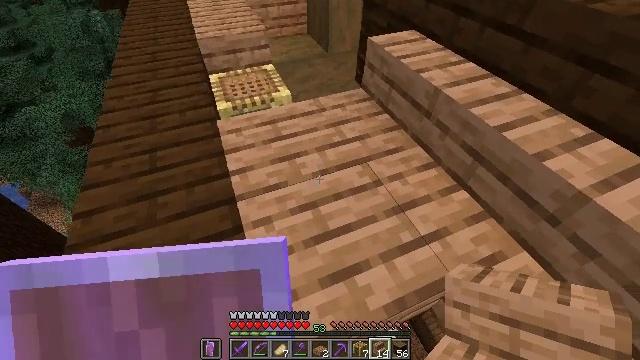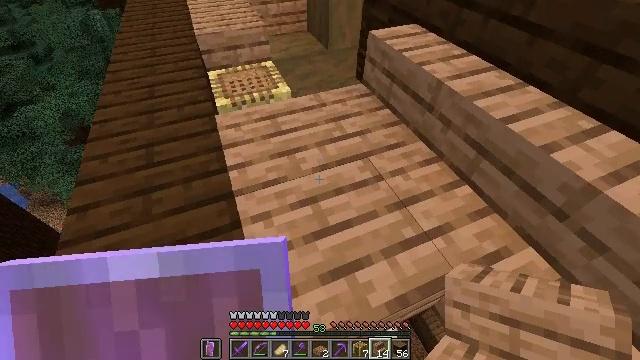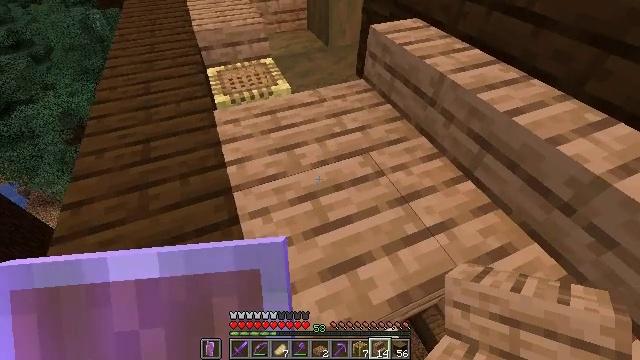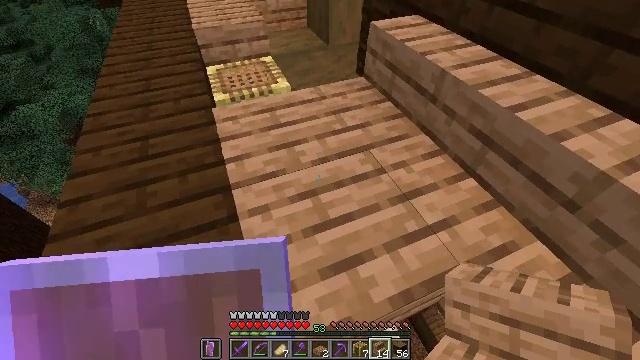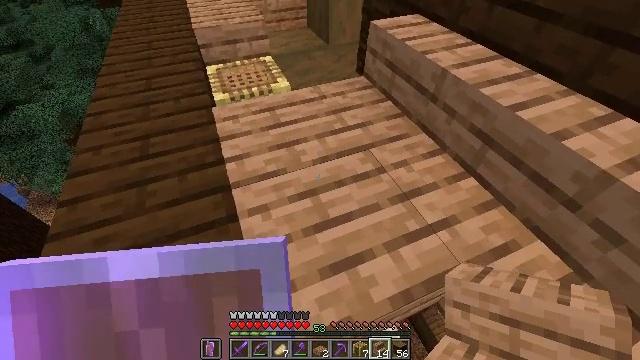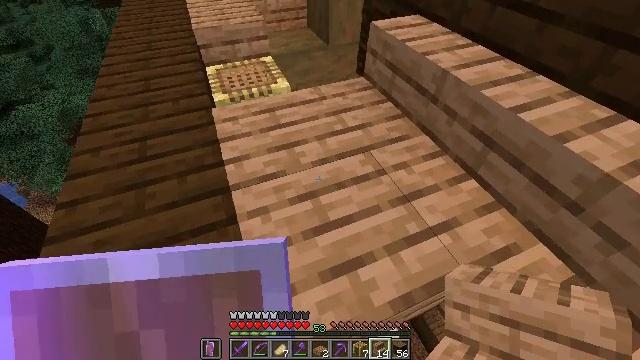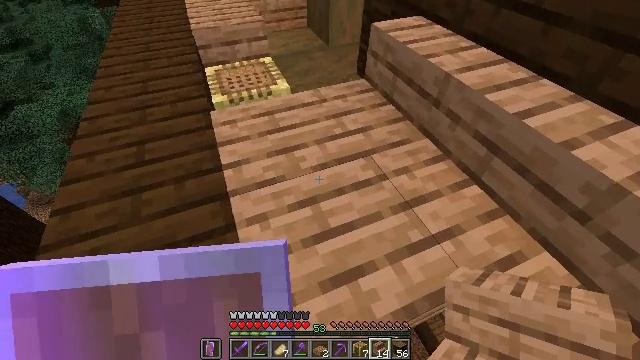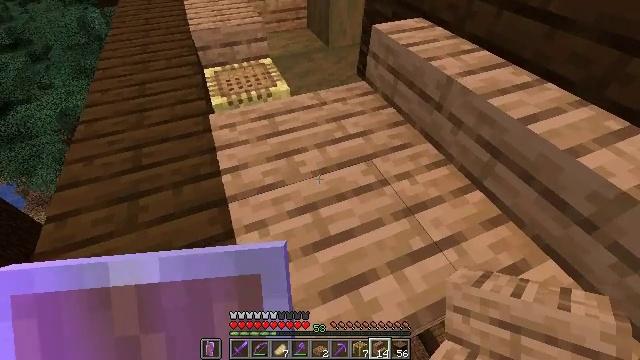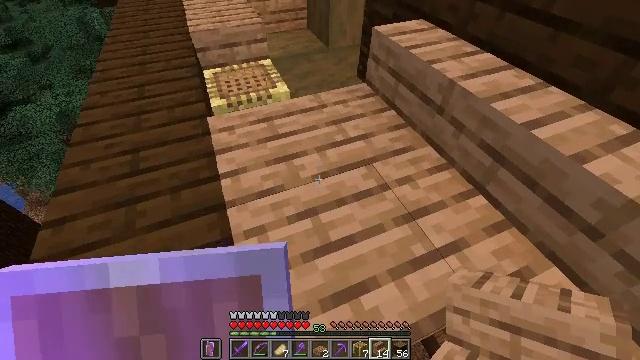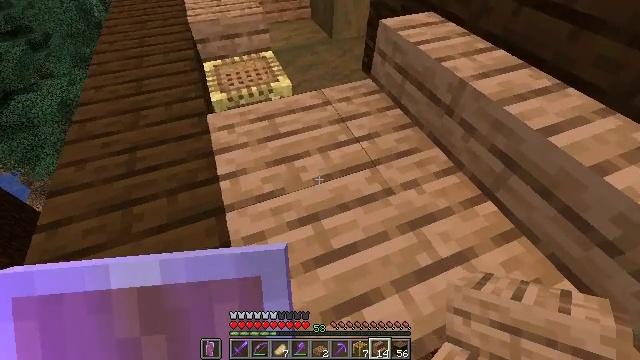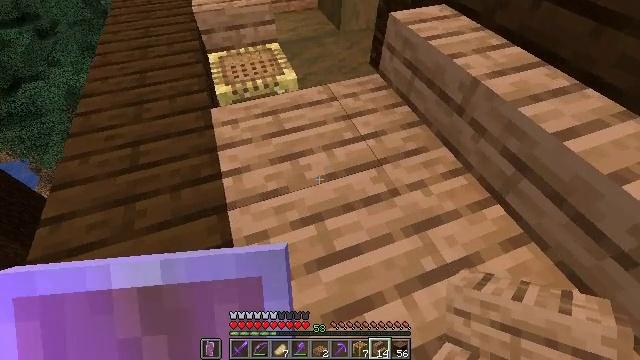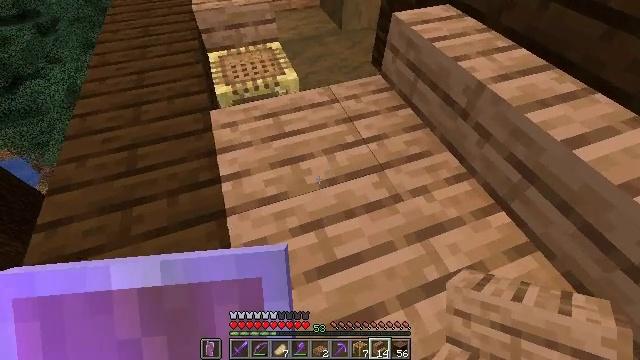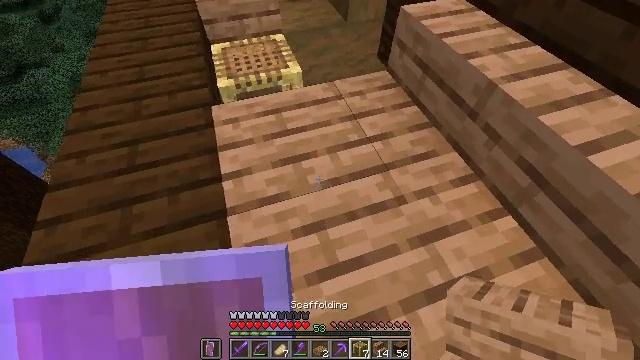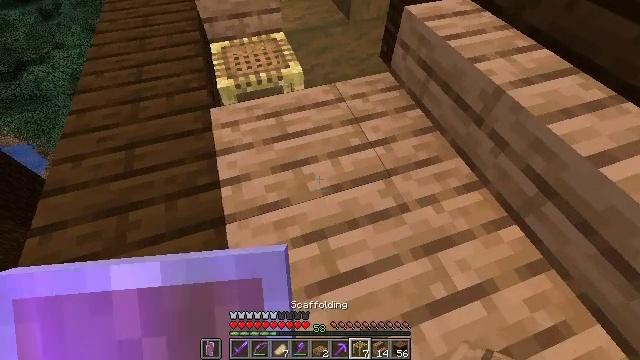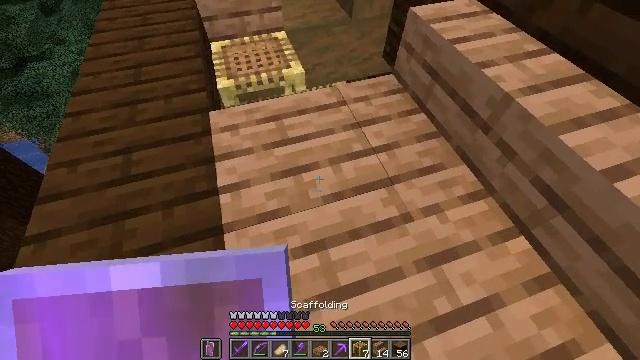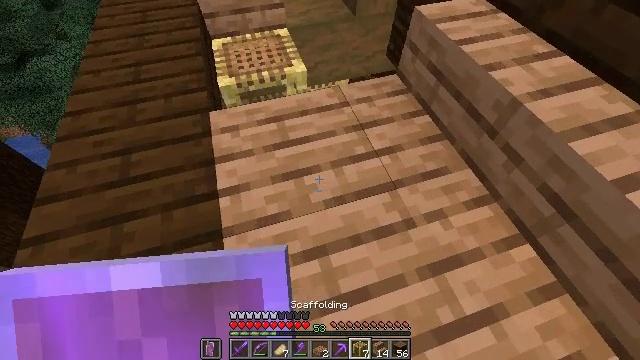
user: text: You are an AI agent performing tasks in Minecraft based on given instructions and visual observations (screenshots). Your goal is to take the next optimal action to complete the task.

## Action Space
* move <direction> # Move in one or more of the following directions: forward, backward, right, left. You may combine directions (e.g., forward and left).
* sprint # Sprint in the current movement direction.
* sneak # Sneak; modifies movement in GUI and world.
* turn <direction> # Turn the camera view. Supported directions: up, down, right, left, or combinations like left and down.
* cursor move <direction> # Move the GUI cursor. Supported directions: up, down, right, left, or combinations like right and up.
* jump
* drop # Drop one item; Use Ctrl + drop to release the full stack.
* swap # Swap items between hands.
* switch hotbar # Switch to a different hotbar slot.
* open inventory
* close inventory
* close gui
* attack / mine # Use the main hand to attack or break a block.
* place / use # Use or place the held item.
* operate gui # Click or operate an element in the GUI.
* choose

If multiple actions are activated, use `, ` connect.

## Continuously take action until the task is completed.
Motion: motion action
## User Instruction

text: Mine the jungle slab from a structure.
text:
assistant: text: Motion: sneak
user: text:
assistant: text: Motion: sneak
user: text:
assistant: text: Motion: sneak
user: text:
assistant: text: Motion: sneak
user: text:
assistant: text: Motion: move forward, sneak
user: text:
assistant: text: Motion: move forward, sneak
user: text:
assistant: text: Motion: move forward, sneak
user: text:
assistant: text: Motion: move forward, sneak
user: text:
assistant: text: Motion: move forward, sneak, turn down
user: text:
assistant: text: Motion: move forward, sneak, turn left and down
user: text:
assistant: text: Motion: move forward, sneak
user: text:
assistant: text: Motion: move forward, sneak, turn left and down
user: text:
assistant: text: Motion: move forward, sneak
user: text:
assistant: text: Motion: move forward, sneak
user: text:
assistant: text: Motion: move forward, sneak
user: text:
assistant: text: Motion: sneak, turn down
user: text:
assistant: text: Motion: sneak
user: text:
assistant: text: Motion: sneak
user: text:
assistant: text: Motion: sneak
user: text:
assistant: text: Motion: sneak
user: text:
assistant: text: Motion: sneak
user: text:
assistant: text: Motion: sneak
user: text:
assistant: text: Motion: sneak
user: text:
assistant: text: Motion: sneak
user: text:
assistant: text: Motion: sneak
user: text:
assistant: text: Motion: sneak
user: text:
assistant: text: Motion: sneak, turn right and down
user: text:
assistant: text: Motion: sneak, turn right and down
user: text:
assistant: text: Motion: sneak, turn right and down
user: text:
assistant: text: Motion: sneak, turn right